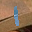
Label: 1